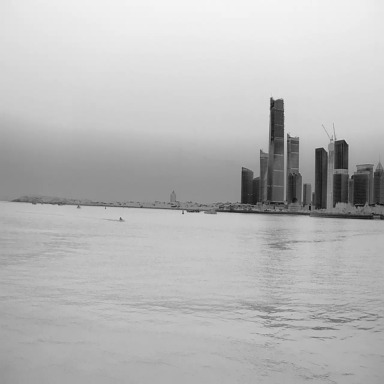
There are six objects shown in the infrared image, including two canoes, a container_ship, a sailboat, and two bulk_carriers.